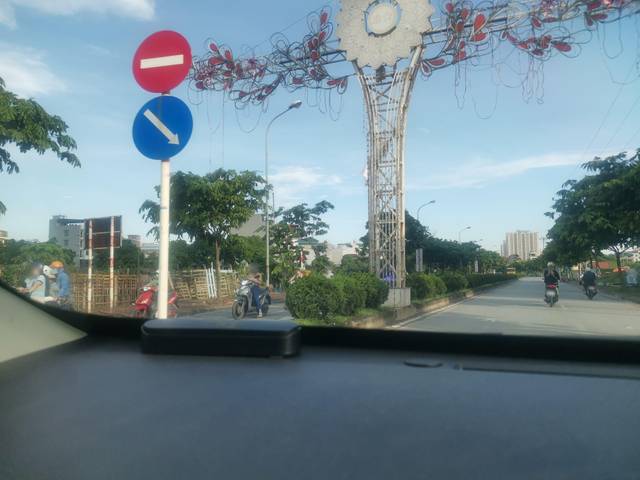
Region: Vietnam
Coordinates: 20.952, 105.848